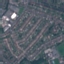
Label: Residential